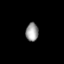
Tissue: lung
Cell type: Epithelial cells
Senescence score: 0.2121
Nuclear area (px): 226
Mean DAPI intensity: 154.226